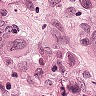
Metastatic tissue present: yes